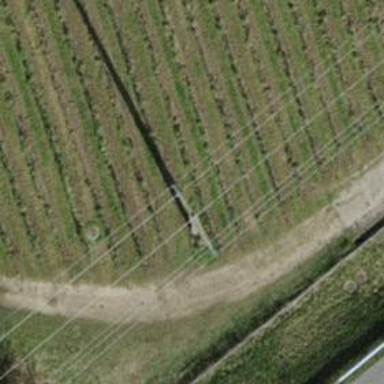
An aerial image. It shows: Power line is depicted.